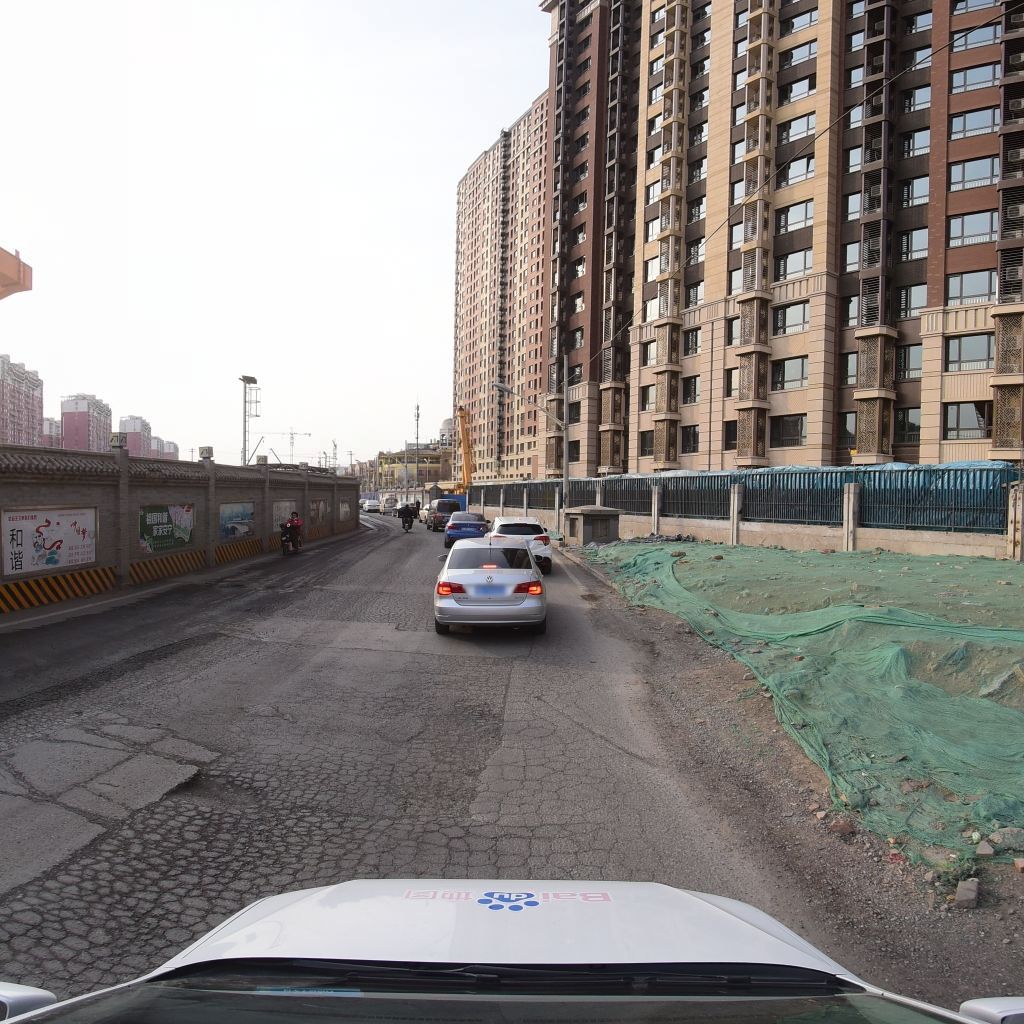
Region: Fengtai
Road damage annotations: alligator crack, pothole